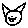
Label: cat